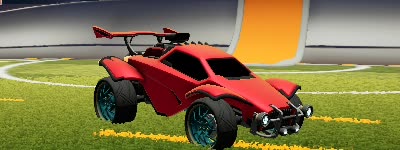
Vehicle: octane